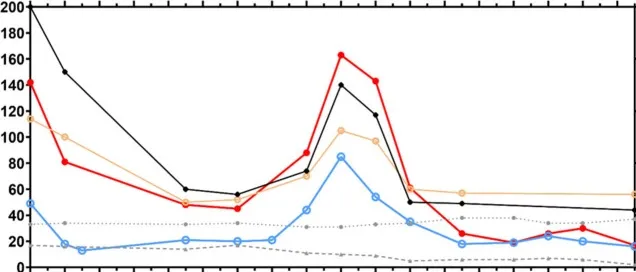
Patient 3) during hospital treatment. Solid line, abnormal liver function parameters; dashed line, normal liver function parameters.
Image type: pathology (masson_trichrome)